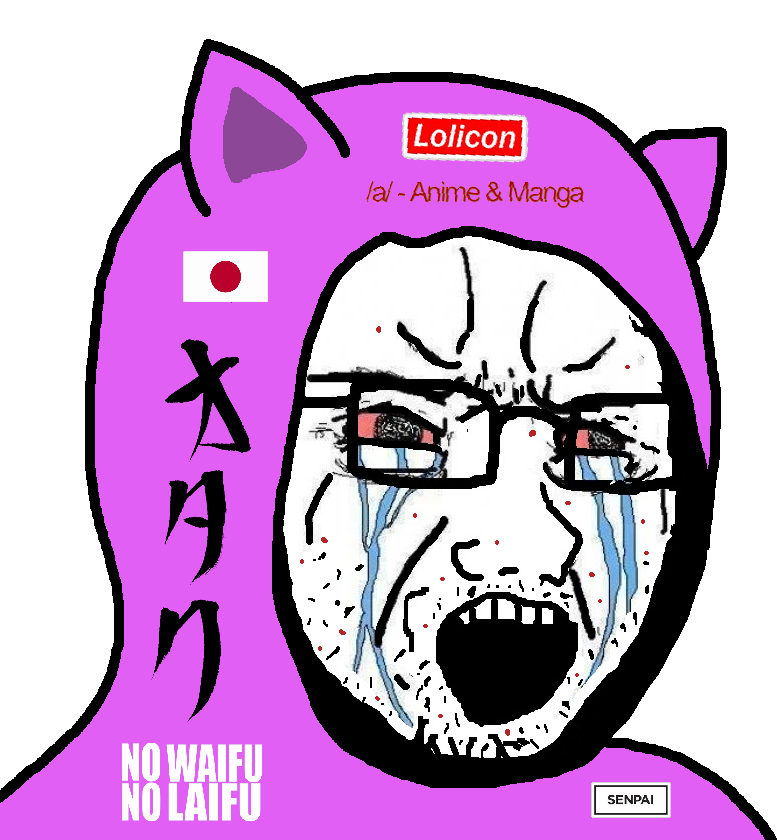
Label: 5_Soyjak